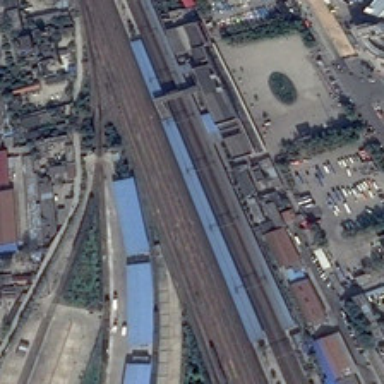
Some buildings and green trees are in two sides of a railway station .